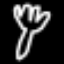
Label: fork